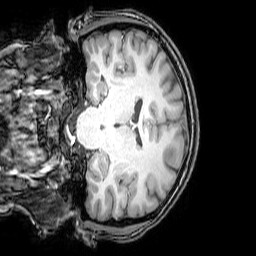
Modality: T1w
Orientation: coronal
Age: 22
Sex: female
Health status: healthy
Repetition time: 0.081 s
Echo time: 0.037 s